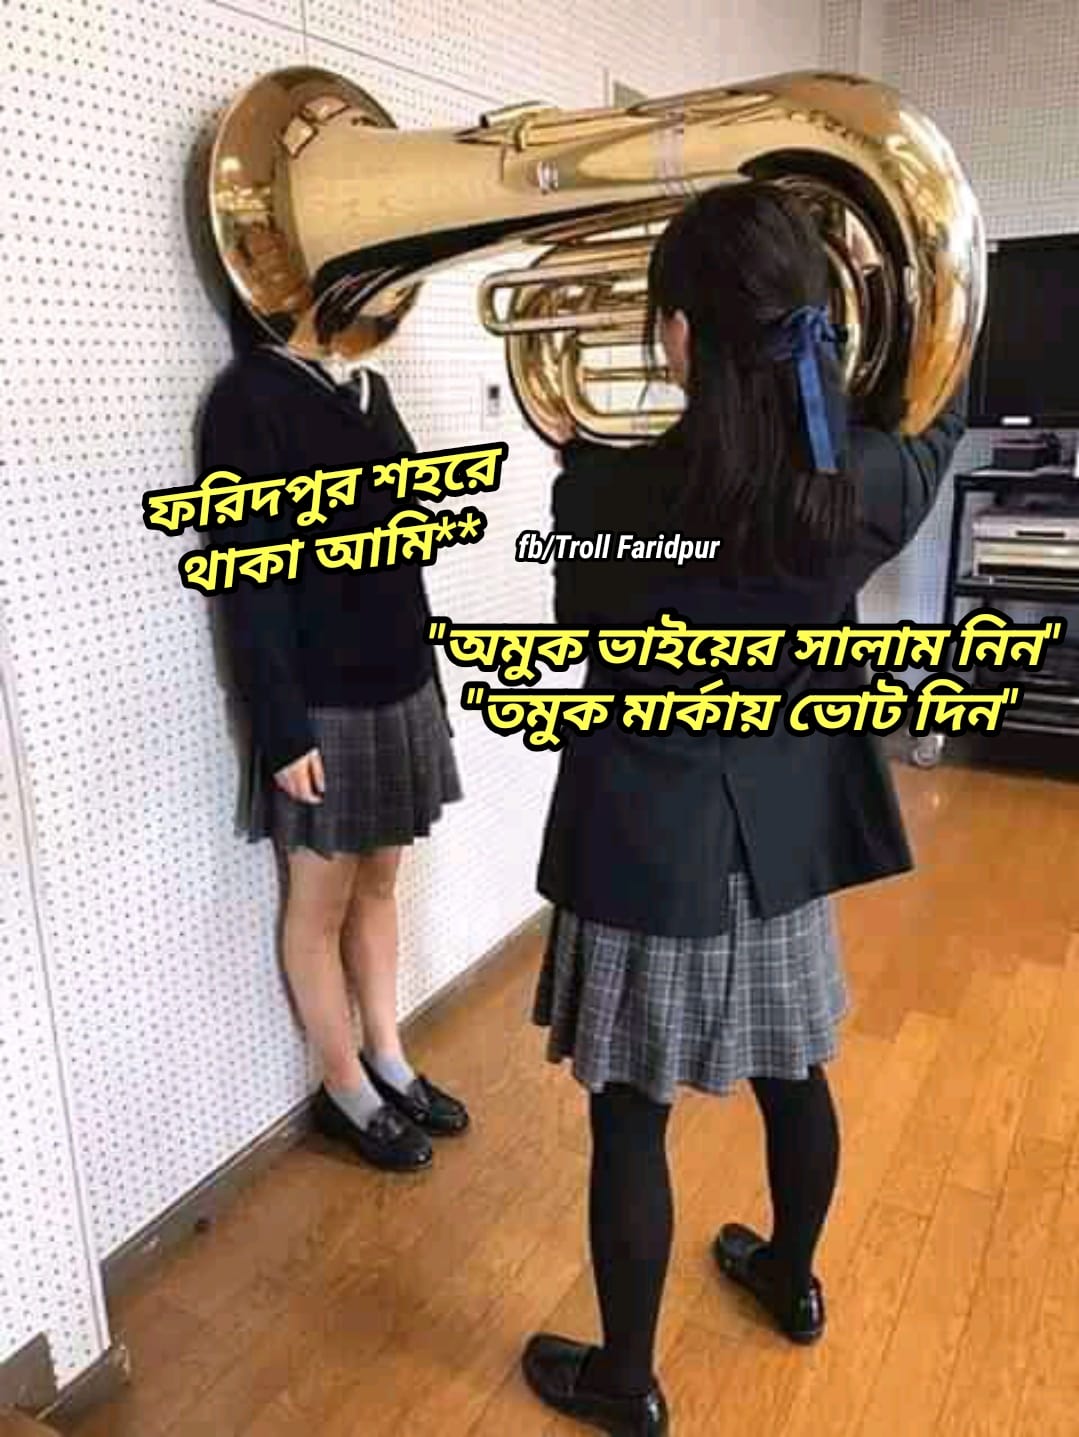
Caption: ফরিদপুর শহরে থাকা আমি**     " অমুক ভাইয়ের সালাম নিন "   " তমুক মার্কায় ভোট দিন "
Label: non-hate